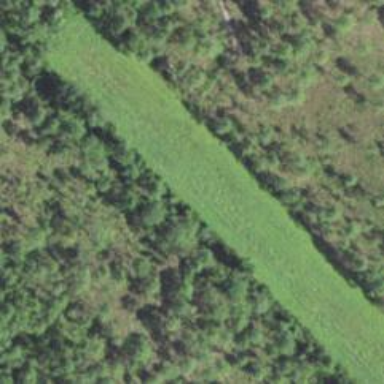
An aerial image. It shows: Path.